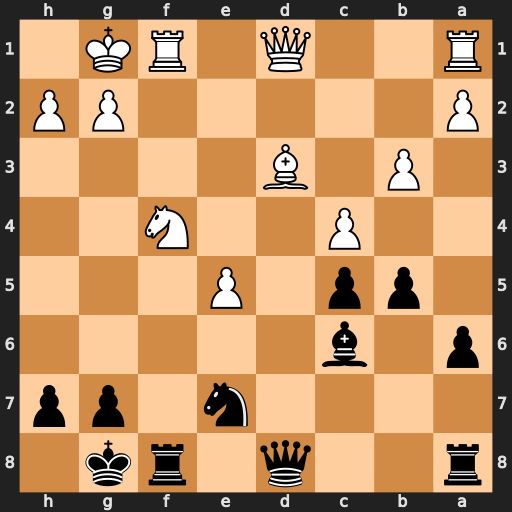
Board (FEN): r2q1rk1/4n1pp/p1b5/1pp1P3/2P2N2/1P1B4/P5PP/R2Q1RK1
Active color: b
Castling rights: -
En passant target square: -
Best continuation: Qd4+ Kh1 Rxf4 Rxf4 Qxf4